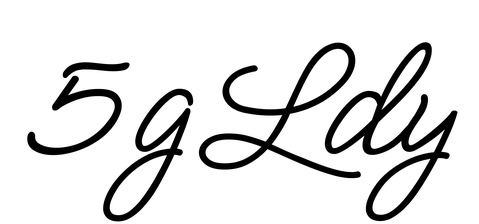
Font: MeowScript-Regular